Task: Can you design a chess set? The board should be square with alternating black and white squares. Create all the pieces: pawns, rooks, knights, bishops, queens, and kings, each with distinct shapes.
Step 3665:
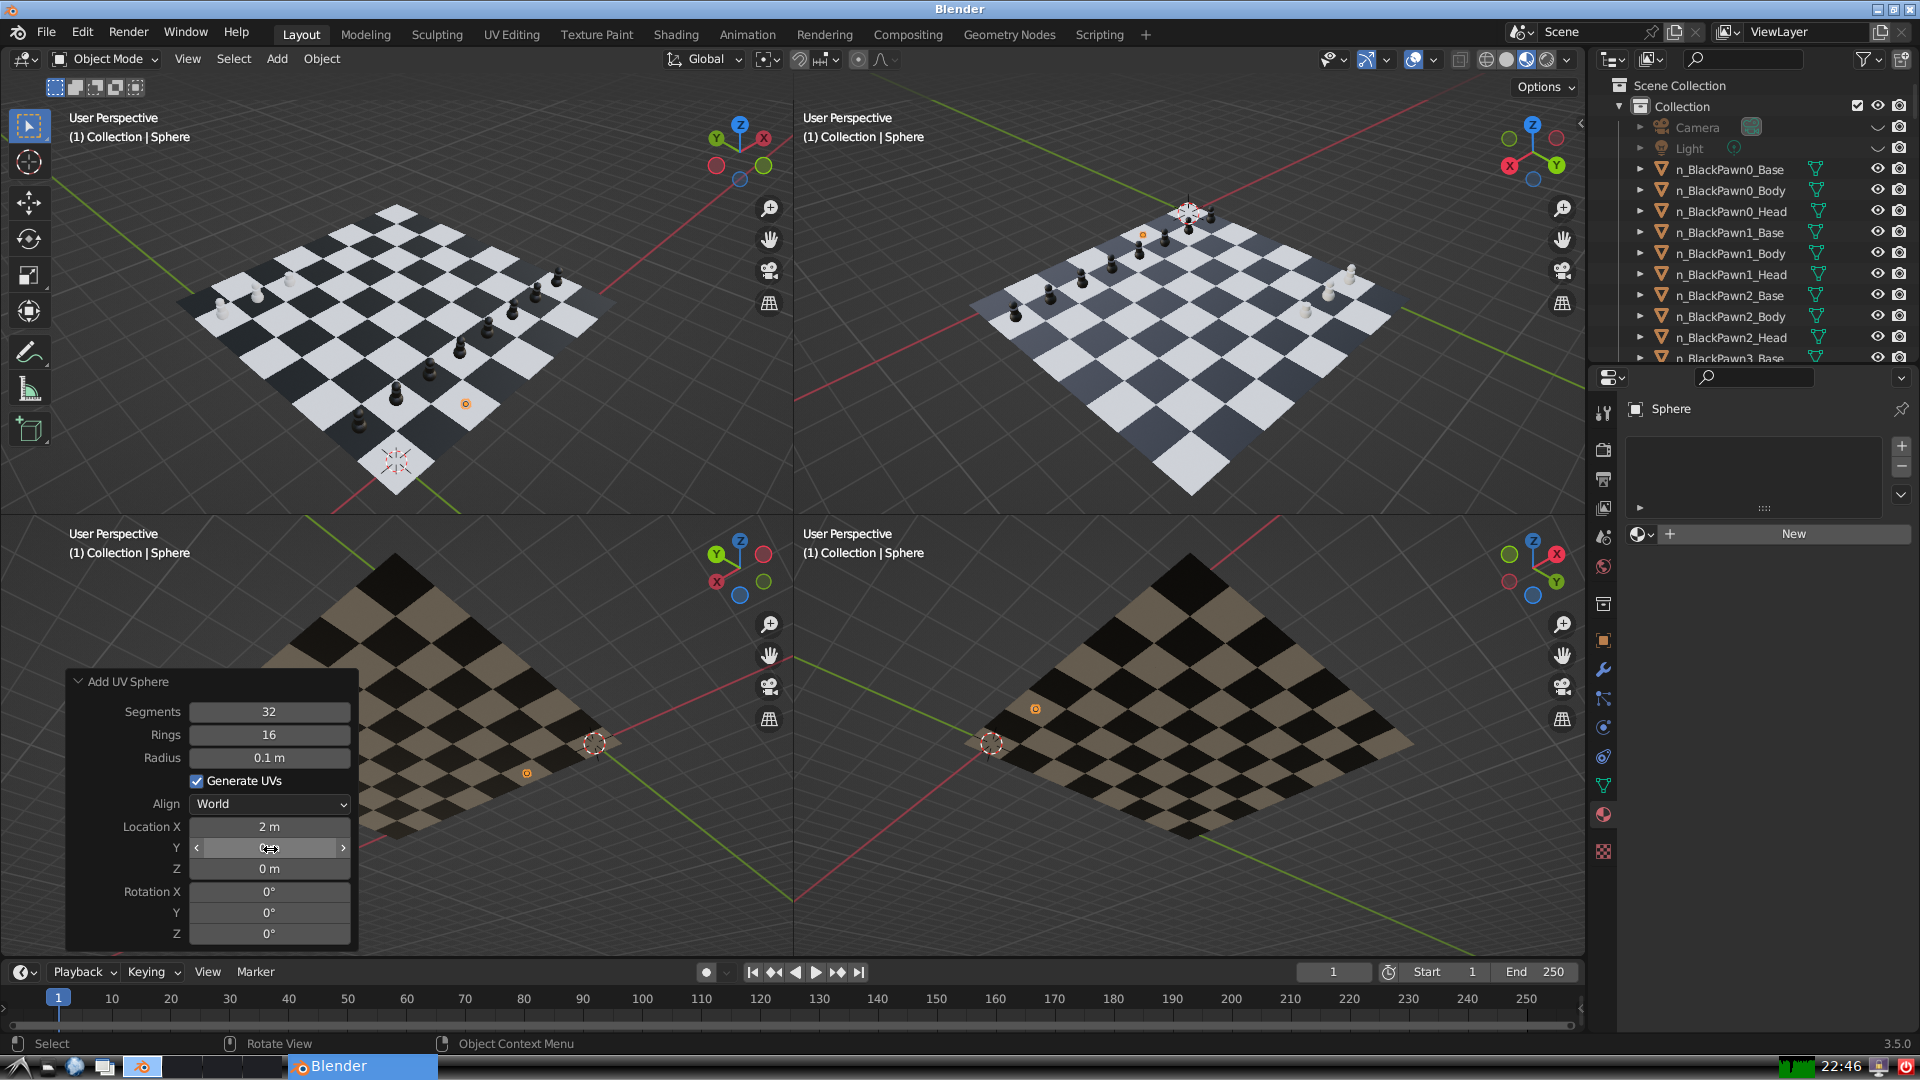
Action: click: no